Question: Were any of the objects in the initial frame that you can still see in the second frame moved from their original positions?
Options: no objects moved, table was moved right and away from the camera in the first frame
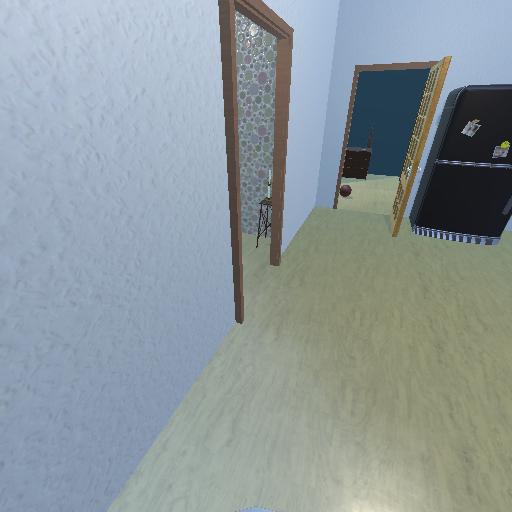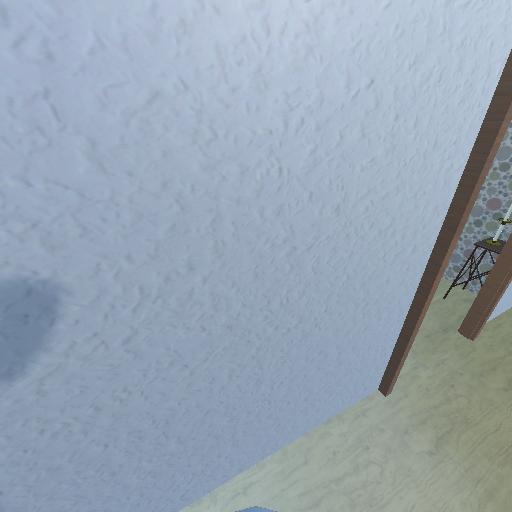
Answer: no objects moved